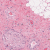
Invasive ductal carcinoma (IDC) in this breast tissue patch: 0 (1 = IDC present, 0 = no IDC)